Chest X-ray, PA view. Patient: 51 years old, sex F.
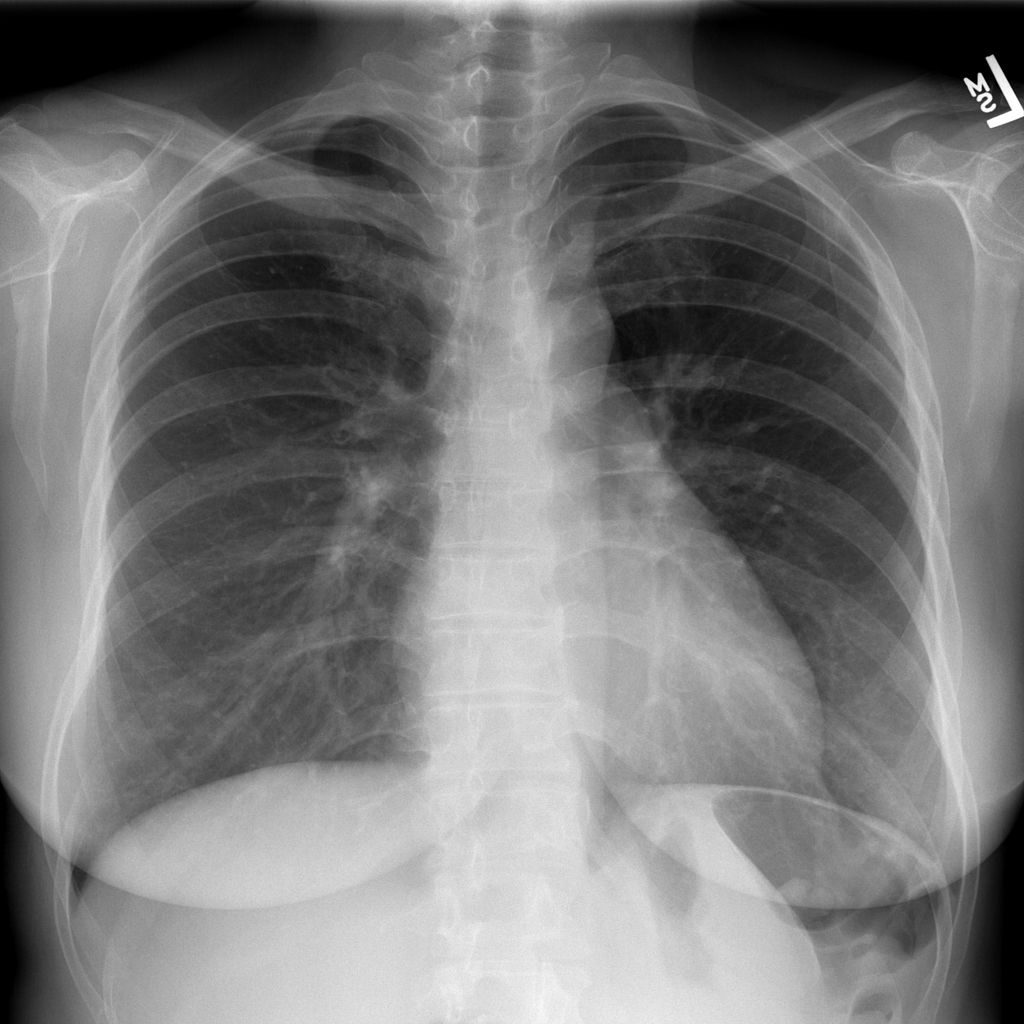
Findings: No Finding